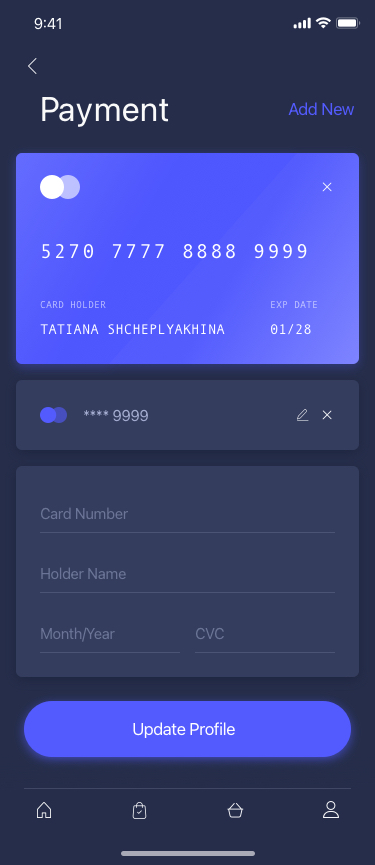
Text in this UI design:
Update Profile
CVC
Month/Year
Card Number
Holder Name
**** 9999
EXP DATE
01/28
Card Holder
Tatiana Shcheplyakhina
5270 7777 8888 9999
Payment
Add New